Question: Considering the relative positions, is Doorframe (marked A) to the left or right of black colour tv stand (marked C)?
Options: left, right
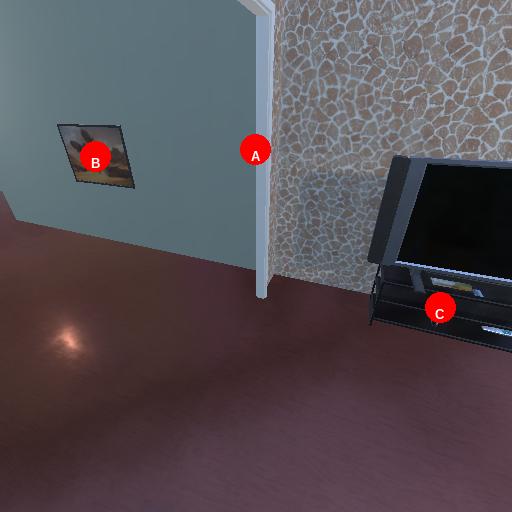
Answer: left